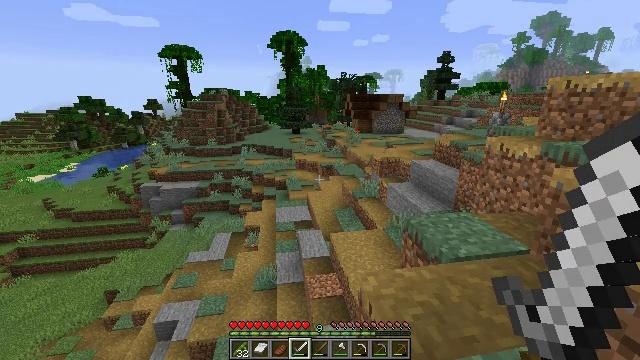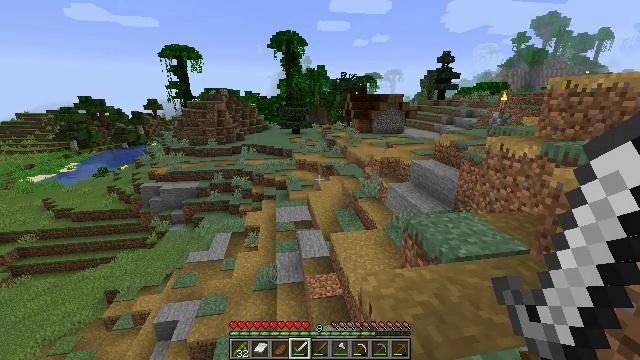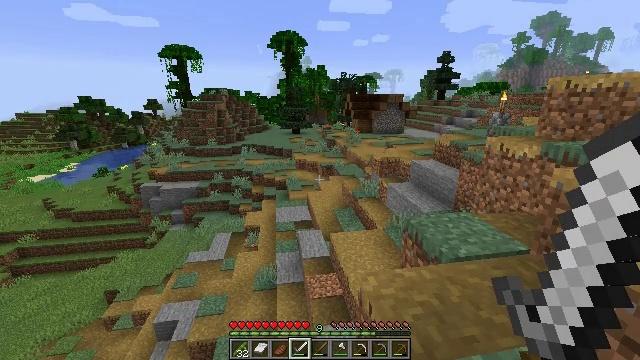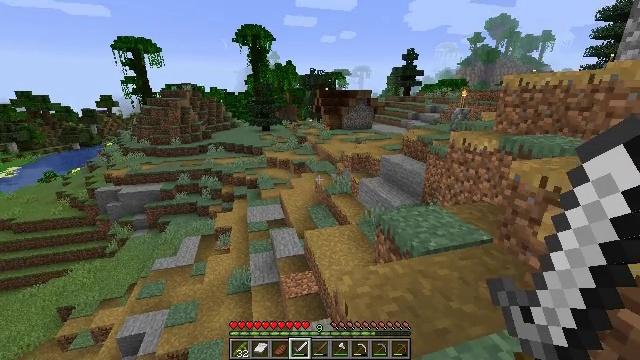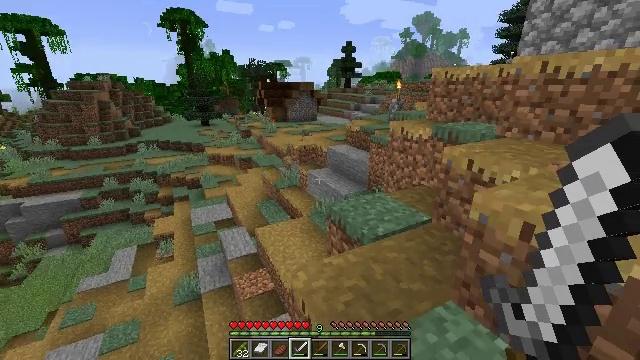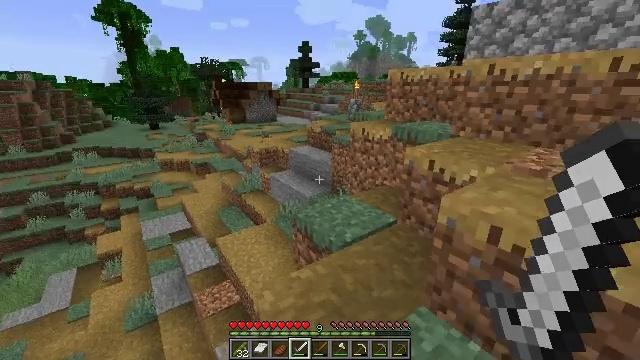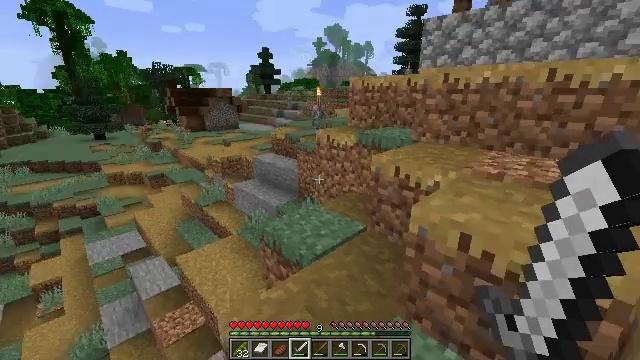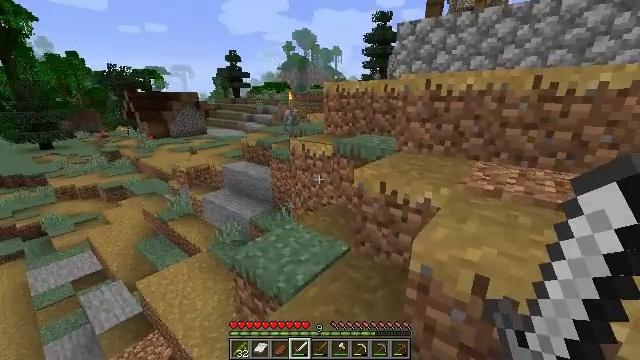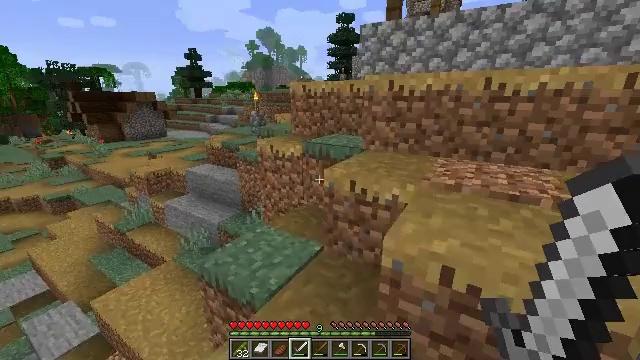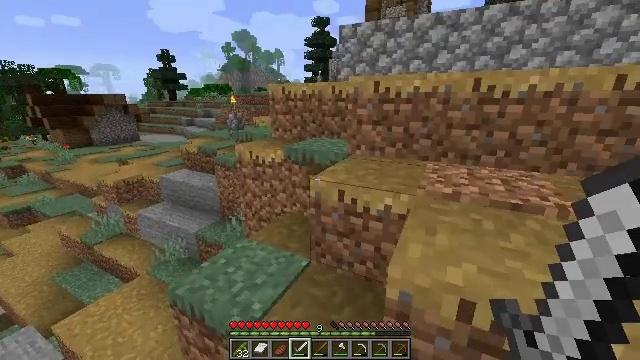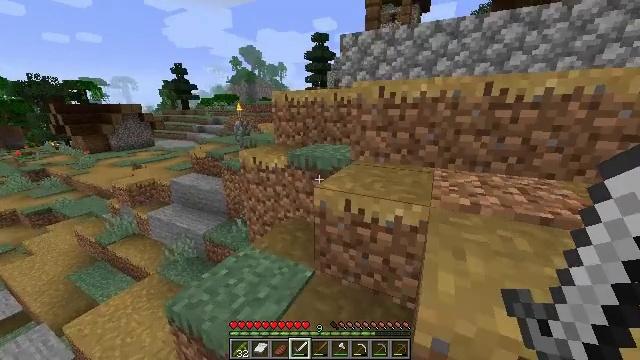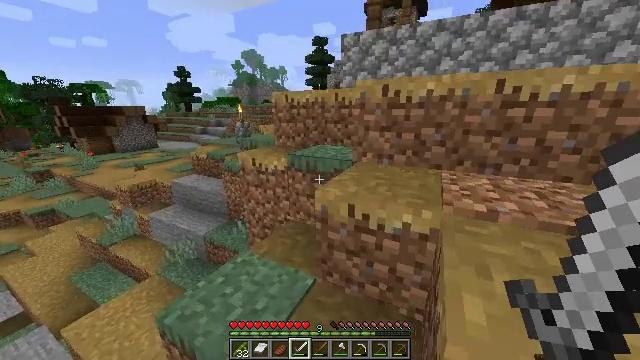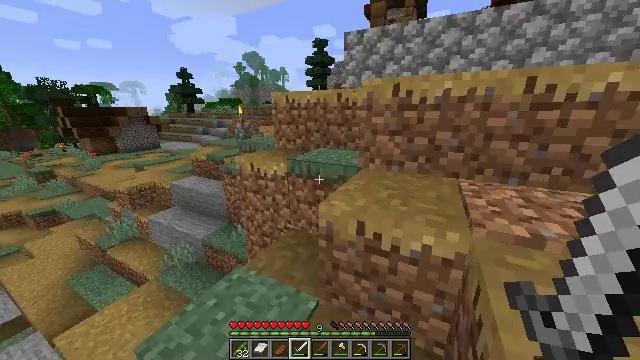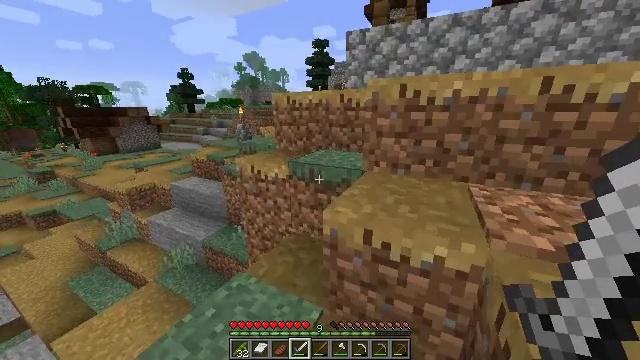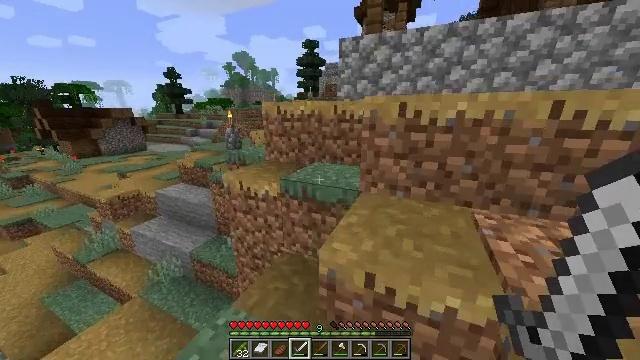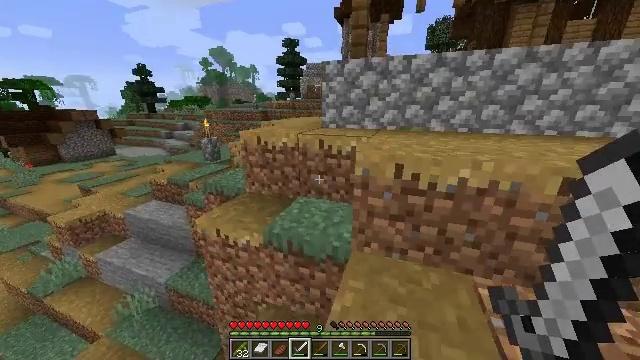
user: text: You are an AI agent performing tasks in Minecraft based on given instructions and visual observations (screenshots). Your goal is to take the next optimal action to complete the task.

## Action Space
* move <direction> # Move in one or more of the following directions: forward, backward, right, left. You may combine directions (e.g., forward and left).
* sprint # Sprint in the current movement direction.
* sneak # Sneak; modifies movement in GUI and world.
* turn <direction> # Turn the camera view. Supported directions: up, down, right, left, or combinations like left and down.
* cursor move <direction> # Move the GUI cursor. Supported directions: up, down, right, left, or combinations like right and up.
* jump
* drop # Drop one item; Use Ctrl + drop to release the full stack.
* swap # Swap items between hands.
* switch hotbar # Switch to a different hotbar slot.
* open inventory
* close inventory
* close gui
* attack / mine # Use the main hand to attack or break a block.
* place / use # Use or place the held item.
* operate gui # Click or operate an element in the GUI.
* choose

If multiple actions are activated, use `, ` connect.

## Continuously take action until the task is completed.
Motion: motion action
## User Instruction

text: Collect the grass block using a shovel.
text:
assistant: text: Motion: no_op
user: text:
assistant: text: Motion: no_op
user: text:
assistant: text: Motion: move forward, turn right
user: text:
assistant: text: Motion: move forward, turn right and down
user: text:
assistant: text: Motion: move forward, turn right
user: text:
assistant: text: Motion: move forward, turn right and up
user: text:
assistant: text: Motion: move forward, turn right
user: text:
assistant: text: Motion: move forward, sprint, turn right
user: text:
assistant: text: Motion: move forward, sprint, turn right
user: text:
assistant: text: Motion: move forward, sprint
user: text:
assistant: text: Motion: move forward, sprint
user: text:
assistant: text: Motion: move forward, sprint
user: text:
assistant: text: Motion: move forward
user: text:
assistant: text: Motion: move forward, turn right, jump
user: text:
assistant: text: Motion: move forward, turn right, jump
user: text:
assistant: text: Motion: move forward, turn right, jump
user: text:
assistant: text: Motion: move forward, turn right, jump
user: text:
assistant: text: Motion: move forward, turn right, jump
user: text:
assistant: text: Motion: move forward, turn right and down, jump
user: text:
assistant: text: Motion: move forward, turn right and down, jump
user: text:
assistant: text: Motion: move forward, turn right, jump
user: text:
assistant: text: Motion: move forward, turn right, jump
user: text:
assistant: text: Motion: move forward, sprint, jump
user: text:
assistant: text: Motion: move forward, sprint, turn right, jump
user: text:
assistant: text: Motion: move forward, sprint, jump
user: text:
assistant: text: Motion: move forward, sprint, jump
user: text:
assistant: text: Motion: move forward, jump
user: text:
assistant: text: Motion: move forward, jump
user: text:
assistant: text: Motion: move forward, jump
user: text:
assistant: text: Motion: move forward, jump